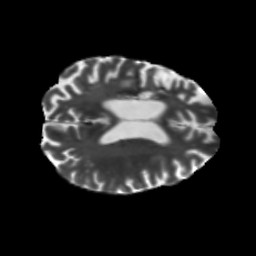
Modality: T2w
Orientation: axial
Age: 68
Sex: female
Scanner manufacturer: siemens
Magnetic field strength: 3 T
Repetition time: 5.47 s
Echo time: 0.0854 s